Question: So, I have got this interesting problem that I can't figure out.
I'm trying to make a menu of vertical bars, all 100% height of the window. They have a fixed position. I want the text to be vertical. Please check the sketch I've made:

And this <URL>.
The HTML structure looks like this:
'''
<header>
header
</header>
<nav>
<ul>
<li><a href="#">bar 1</a></li>
<li><a href="#">bar 2</a></li>
<li><a href="#">bar 3</a></li>
<li><a href="#">bar 4</a></li>
</ul>
</nav>
'''
And the CSS like this:
'''
header {
position: fixed;
top: 0;
bottom: 0;
left: 0;
width: 250px;
padding: 20px;
background: rgb(42,42,42);
background: rgba(10,10,10,0.95);
}
nav {
position: fixed;
left: 300px;
width: 100%;
margin-left: -50%;
top: 50%;
height: 75px;
-webkit-transform: rotate(-90deg);
-moz-transform: rotate(-90deg);
-ms-transform: rotate(-90deg);
-o-transform: rotate(-90deg);
transform: rotate(-90deg);
-webkit-transform-origin: 50% 50%;
-moz-transform-origin: 50% 50%;
-ms-transform-origin: 50% 50%;
-o-transform-origin: 50% 50%;
transform-origin: 50% 50%;
filter: progid:DXImageTransform.Microsoft.BasicImage(rotation=3);
background: blue;
border: 2px solid red;
}
nav ul {
margin: 0;
padding: 0;
list-style: none;
width: 100%;
}
nav ul li {
width: 100%;
}
nav ul li a {
display: block;
width: 100%;
height: 32px;
background: #f3b200;
}
nav ul li:nth-child(1) a { background: #c61c05; }
nav ul li:nth-child(2) a { background: #dc572e; }
nav ul li:nth-child(3) a { background: #d27b26; }
nav ul li:nth-child(4) a { background: #f3b200; }
'''
Now the problem is that I can't figure out how to position the 'nav' like I want. Every measurement I give (width, height, top position, left position) is given to it based on a 0 degree rotation. The rotation is made after that.
So the height isn't 100% of the viewport's height, but 100% viewport width.
I also tried turning the 'ul' inside the 'nav', and the 'li' inside it, but can't figure out the right way to position this 'nav' bar.
I'm looking for a pure CSS solution.
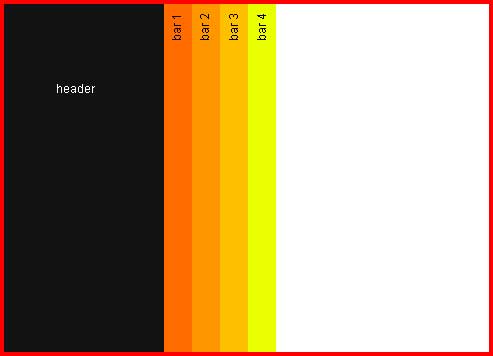
Answer: If I'm right in thinking you want everything 100% the height of the page, use the flow of the page rather than changing 'position'. Float your navigation next to your header and so forth. You can then rotate some '<span>'s inside your links instead of the entire thing. Here is an alteration. I'll leave the rest up to you:
'''
<header>header</header>
<ul>
<li><a href="#"><span>bar 1</span></a></li>
<li><a href="#"><span>bar 2</span></a></li>
<li><a href="#"><span>bar 3</span></a></li>
<li><a href="#"><span>bar 4</span></a></li>
</ul>
<div class="other">Loads of other content</div>
'''
'''
html, body {
margin:0;
padding:0;
height:100%;
}
header {
float:left;
height:100%;
width: 250px;
background: rgb(42, 42, 42);
background: rgba(10, 10, 10, 0.95);
}
ul{
float:left;
display:block;
margin:0;
padding:0;
height:100%;
}
ul li{
display:block;
margin:0;
padding:0;
float:left;
height:100%;
}
ul li a{
display:block;
height:100%;
}
ul li a span{
position:relative;
top:20px;
color:#FFF;
display:block;
-webkit-transform: rotate(-90deg);
-moz-transform: rotate(-90deg);
-ms-transform: rotate(-90deg);
-o-transform: rotate(-90deg);
transform: rotate(-90deg);
font-size:26px;
width:60px;
direction: rtl;
white-space: nowrap;
}
'''
<URL>